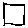
Label: square